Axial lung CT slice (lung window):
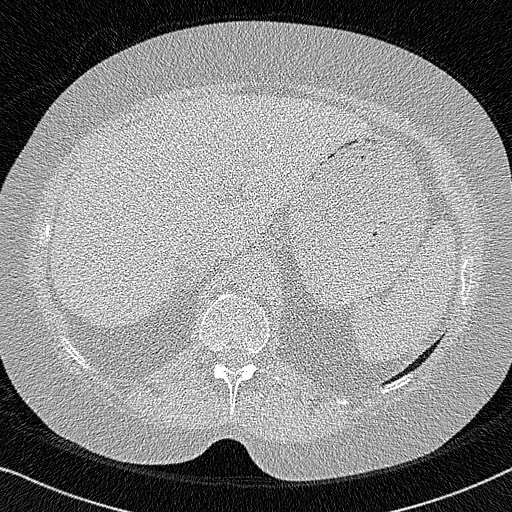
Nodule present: no